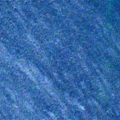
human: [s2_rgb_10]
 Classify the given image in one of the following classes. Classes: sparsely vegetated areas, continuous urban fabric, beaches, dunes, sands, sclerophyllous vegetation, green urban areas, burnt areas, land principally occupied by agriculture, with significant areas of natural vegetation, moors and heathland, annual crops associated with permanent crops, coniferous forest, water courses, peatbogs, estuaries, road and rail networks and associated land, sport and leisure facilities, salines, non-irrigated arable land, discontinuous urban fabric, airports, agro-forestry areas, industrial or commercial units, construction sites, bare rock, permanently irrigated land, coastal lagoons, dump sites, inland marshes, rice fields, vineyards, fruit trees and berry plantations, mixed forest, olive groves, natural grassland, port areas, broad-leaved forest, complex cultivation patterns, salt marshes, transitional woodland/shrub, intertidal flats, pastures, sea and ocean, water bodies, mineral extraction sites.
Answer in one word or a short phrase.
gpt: sea and ocean